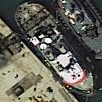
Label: civil